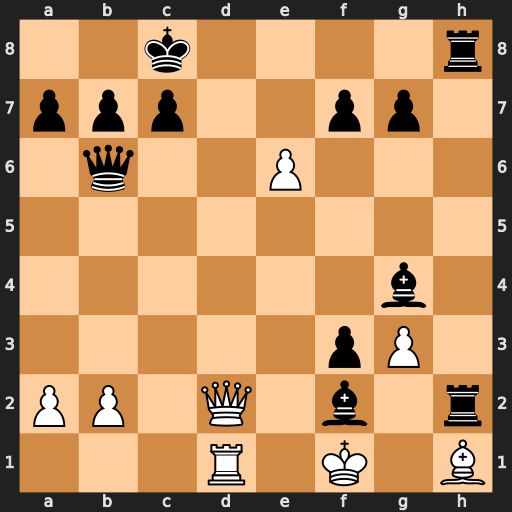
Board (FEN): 2k4r/ppp2pp1/1q2P3/8/6b1/5pP1/PP1Q1b1r/3R1K1B
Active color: w
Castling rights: -
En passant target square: -
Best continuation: Qd7+ Kb8 Qd8+ Rxd8 Rxd8#